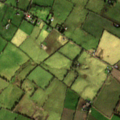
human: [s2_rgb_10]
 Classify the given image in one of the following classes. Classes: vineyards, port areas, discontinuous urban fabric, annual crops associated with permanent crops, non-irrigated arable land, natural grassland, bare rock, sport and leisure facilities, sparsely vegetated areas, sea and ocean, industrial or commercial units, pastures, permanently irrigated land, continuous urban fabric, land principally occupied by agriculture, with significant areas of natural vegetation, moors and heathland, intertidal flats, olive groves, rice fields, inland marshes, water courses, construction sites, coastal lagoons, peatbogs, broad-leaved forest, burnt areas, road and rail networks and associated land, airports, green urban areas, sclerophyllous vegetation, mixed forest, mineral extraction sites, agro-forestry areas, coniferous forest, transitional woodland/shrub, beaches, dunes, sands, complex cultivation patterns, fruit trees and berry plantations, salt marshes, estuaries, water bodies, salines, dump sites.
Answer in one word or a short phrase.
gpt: non-irrigated arable land, pastures